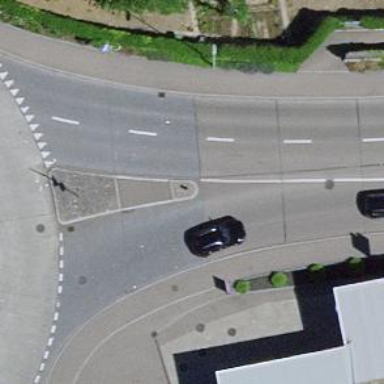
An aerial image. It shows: Traffic calming island.